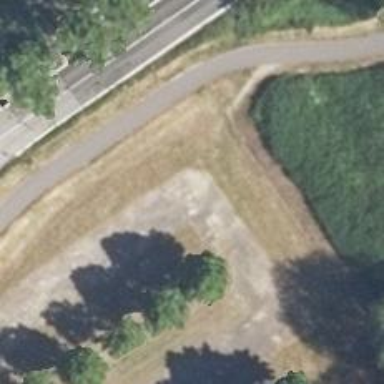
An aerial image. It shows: Road serving as parking aisle.